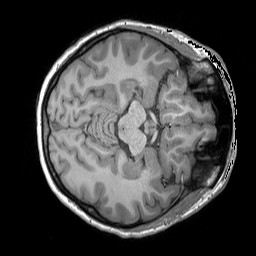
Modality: T1w
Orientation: axial
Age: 29
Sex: female
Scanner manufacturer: siemens
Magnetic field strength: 3 T
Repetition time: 1.9 s
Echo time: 0.00252 s